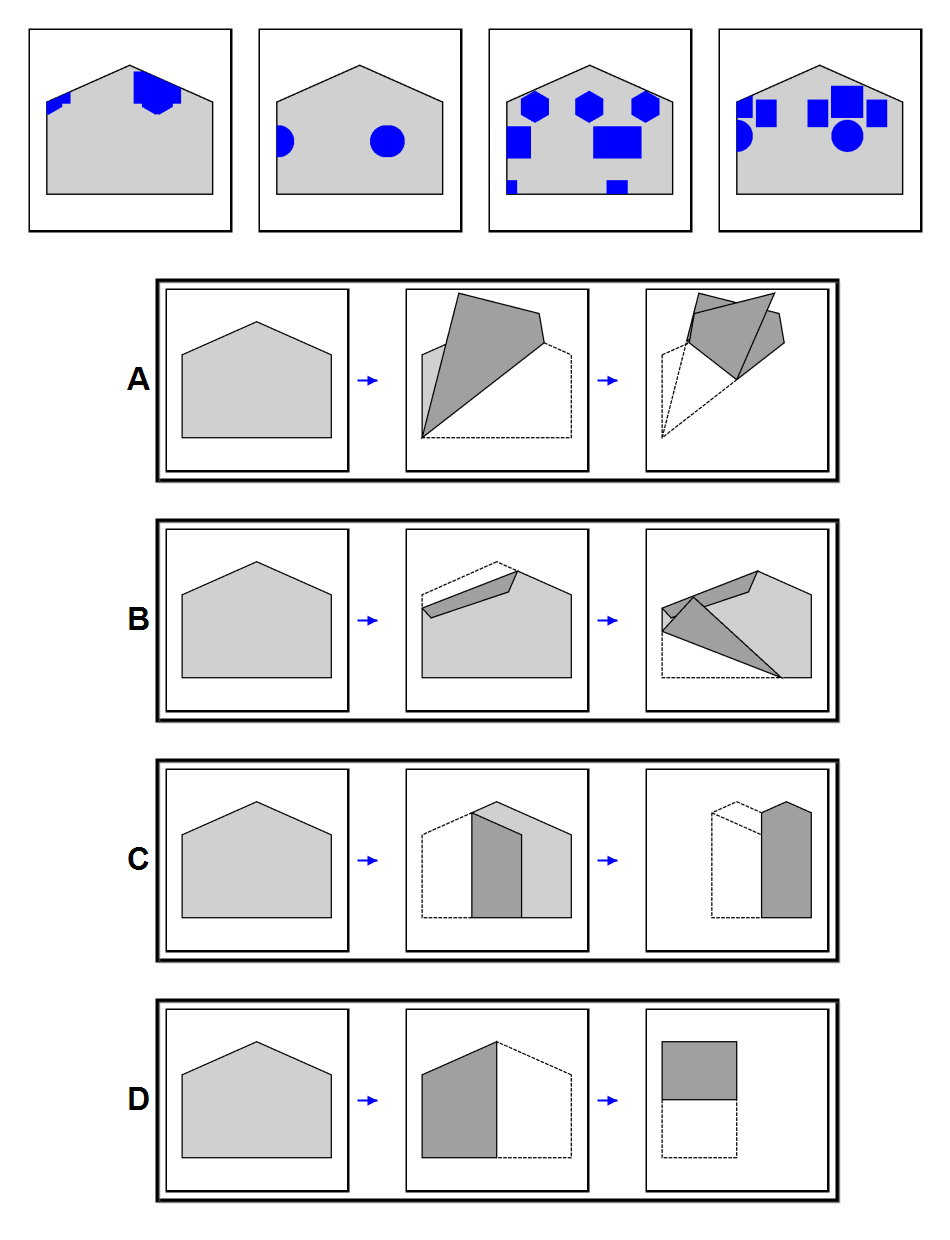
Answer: C